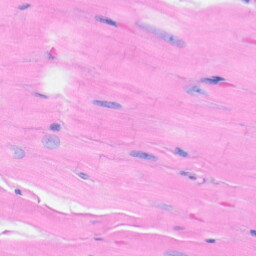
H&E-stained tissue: Heart